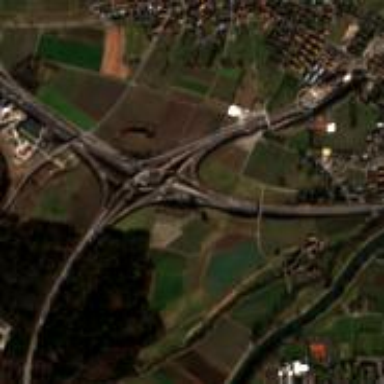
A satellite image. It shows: Motorway junction.